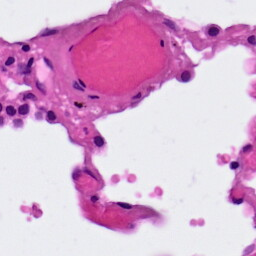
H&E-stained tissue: Lung